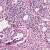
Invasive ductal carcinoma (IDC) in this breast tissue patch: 1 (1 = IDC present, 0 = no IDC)